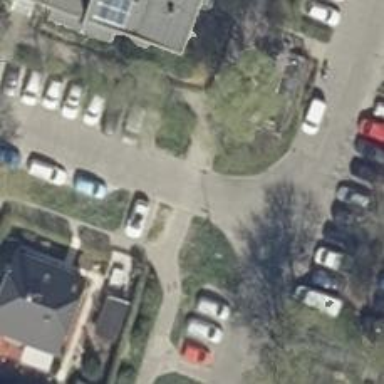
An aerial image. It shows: Unmarked crossing on the road.